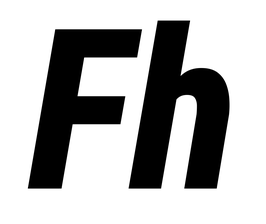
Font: Roboto-Italic_Condensed_ExtraBold_Italic